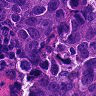
Metastatic tissue present: yes